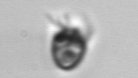
Label: Ciliophora